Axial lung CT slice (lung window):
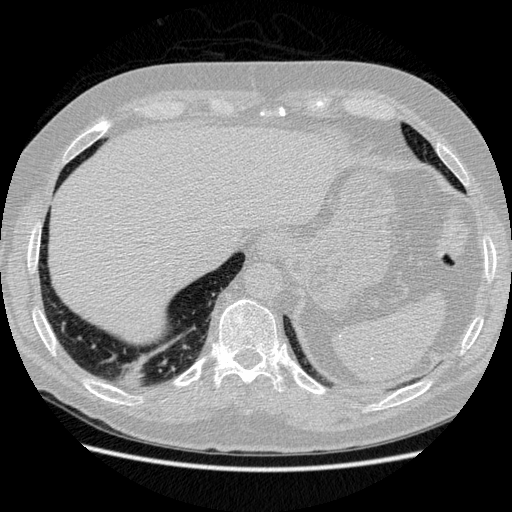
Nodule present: no